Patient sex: F
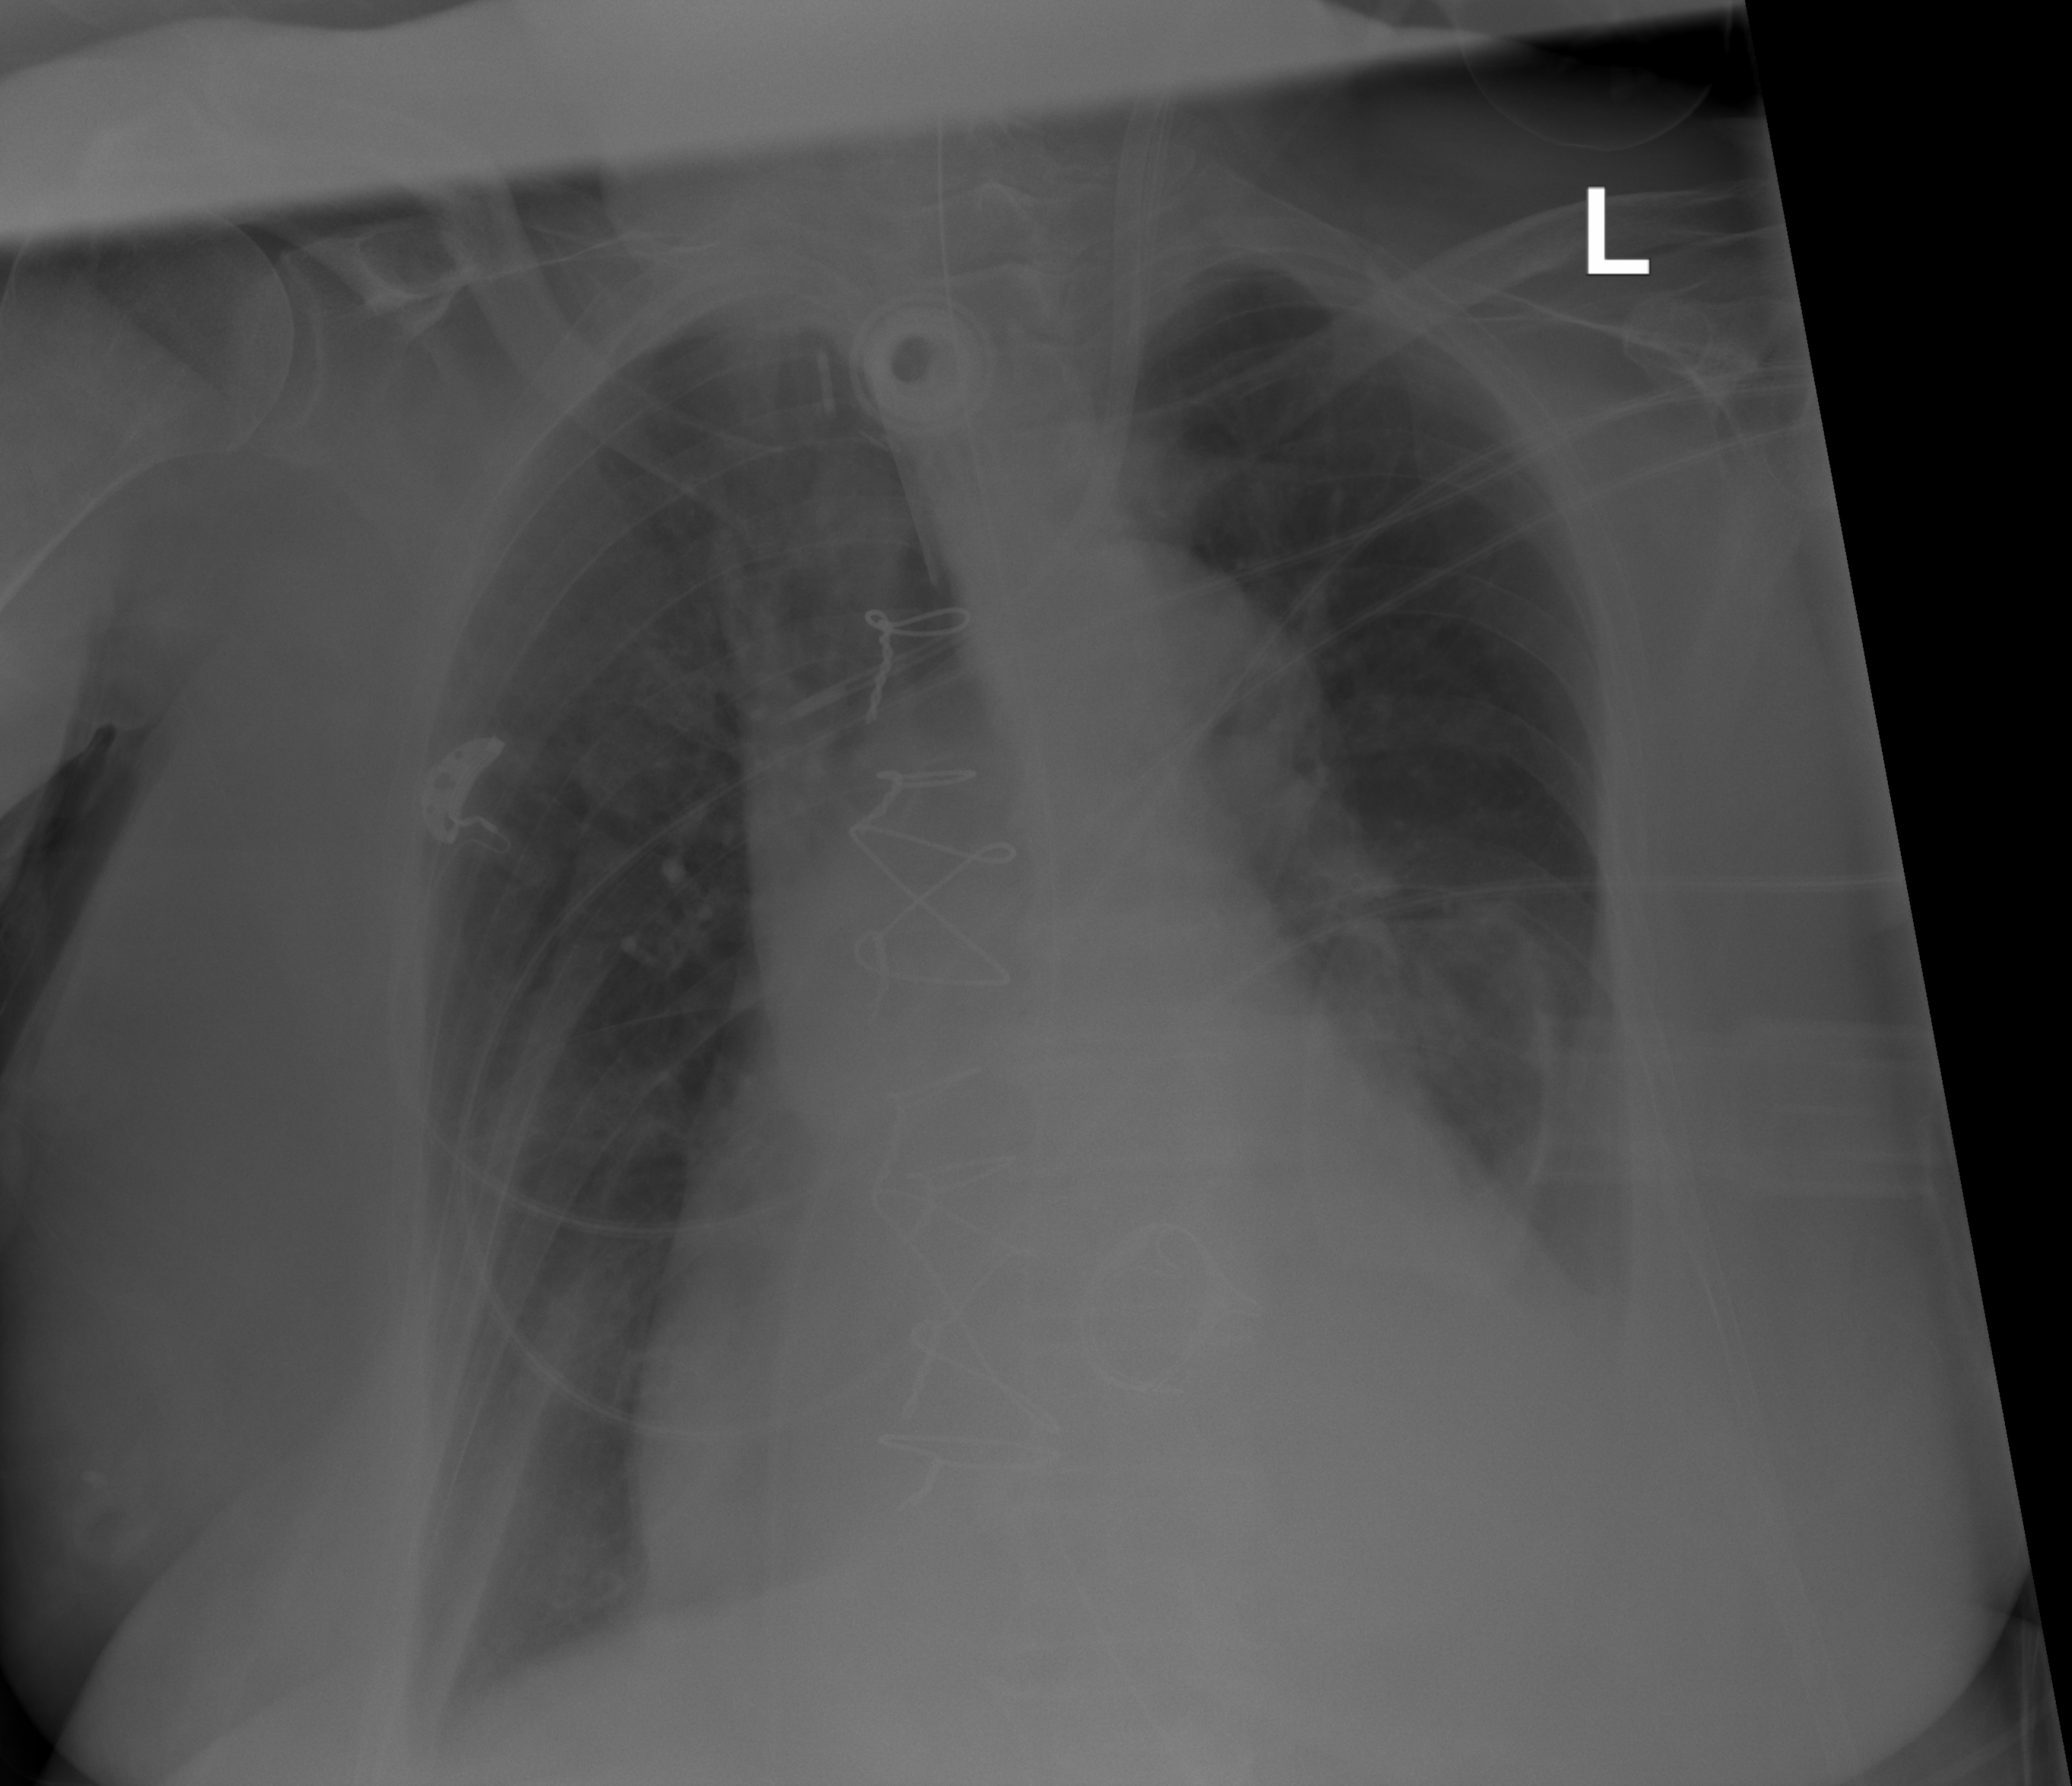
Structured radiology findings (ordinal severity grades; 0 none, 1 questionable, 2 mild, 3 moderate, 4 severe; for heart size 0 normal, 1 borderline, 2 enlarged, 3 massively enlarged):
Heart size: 2
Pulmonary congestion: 2
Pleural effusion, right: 0
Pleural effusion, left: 2
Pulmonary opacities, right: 0
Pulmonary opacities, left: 0
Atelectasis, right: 0
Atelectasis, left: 2